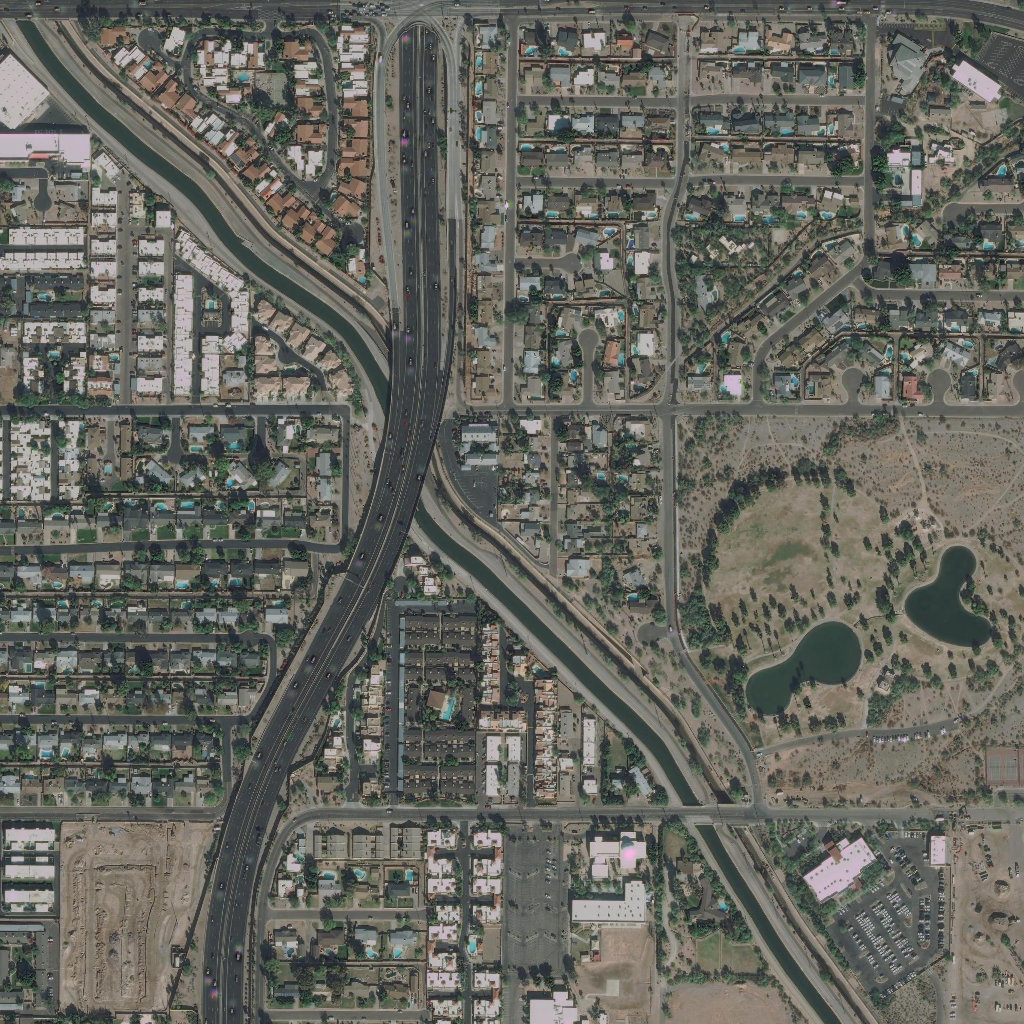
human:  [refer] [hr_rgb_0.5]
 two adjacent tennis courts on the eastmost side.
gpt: <box>[[96, 73, 99, 76, 0]]</box>